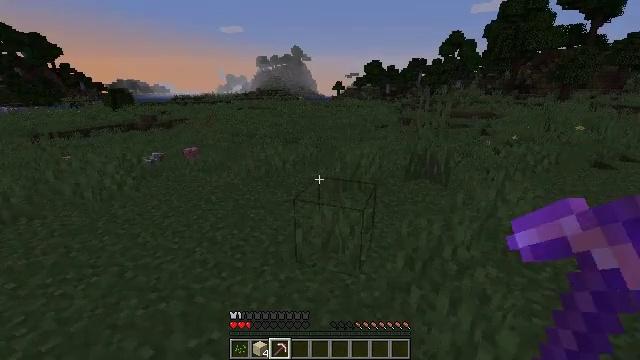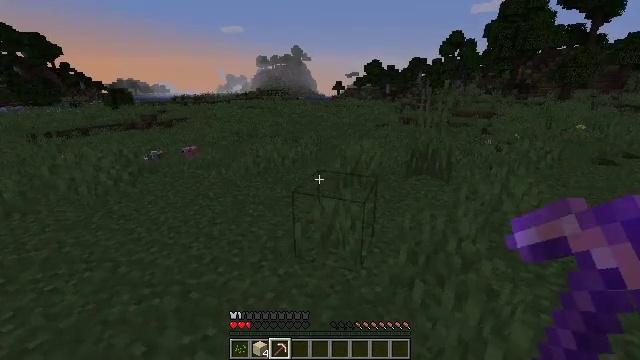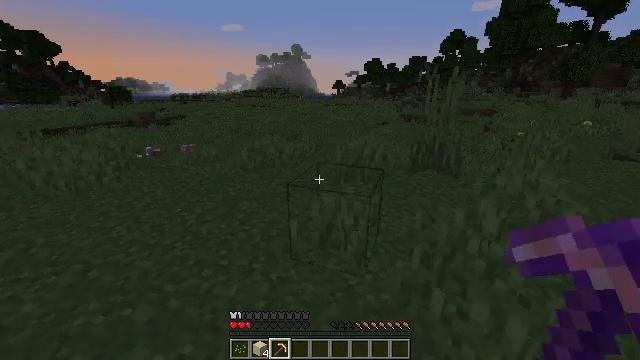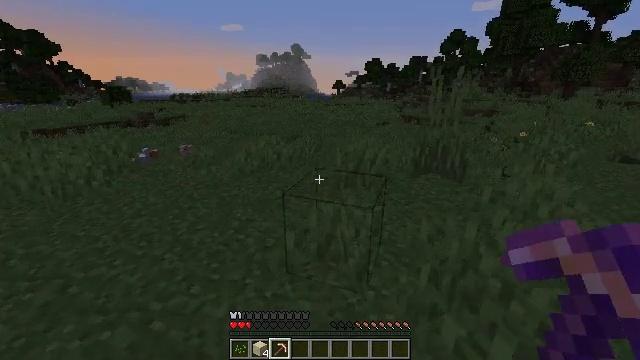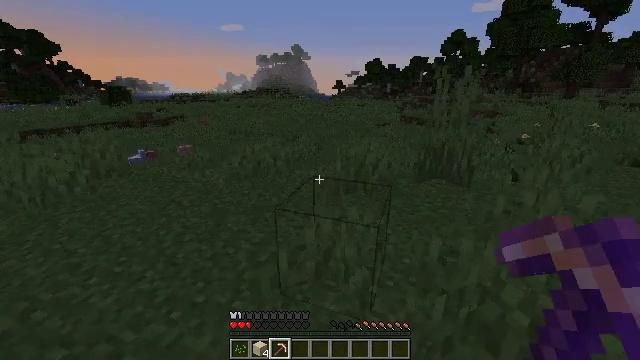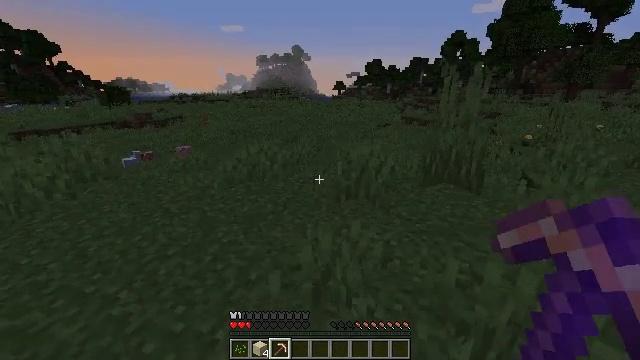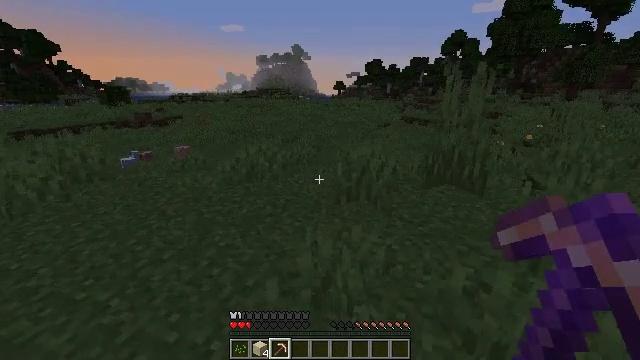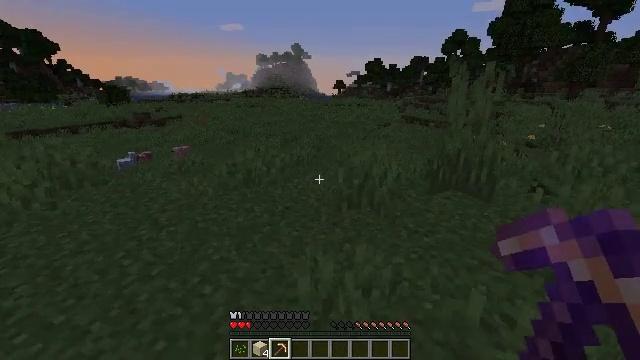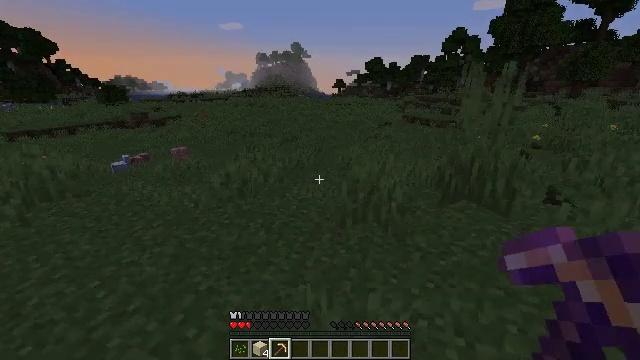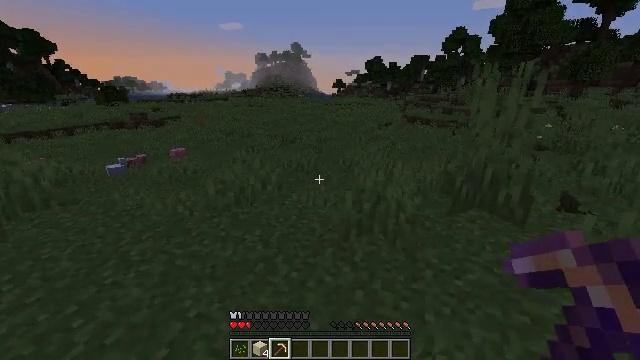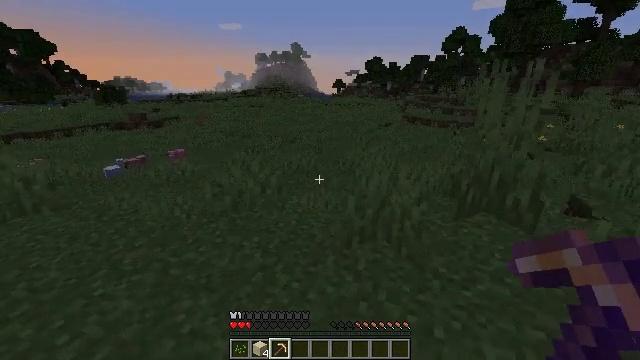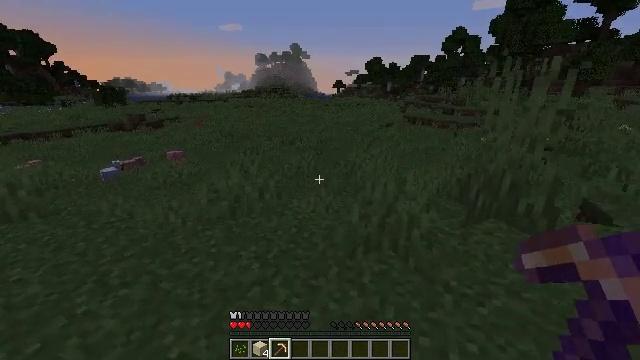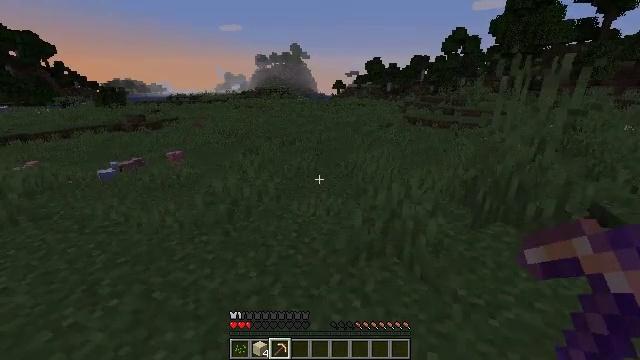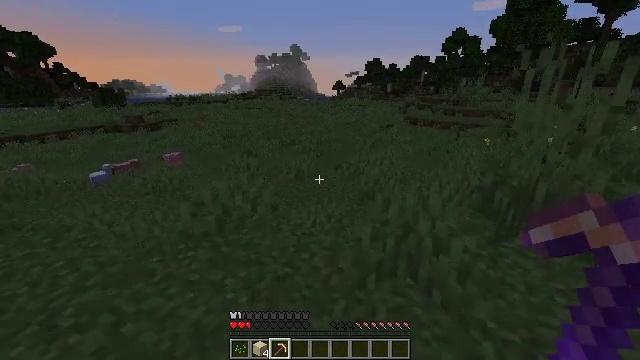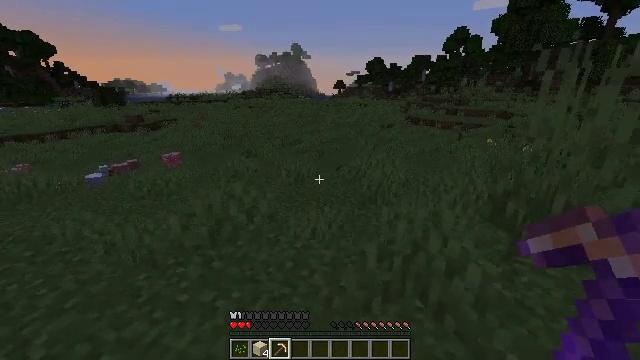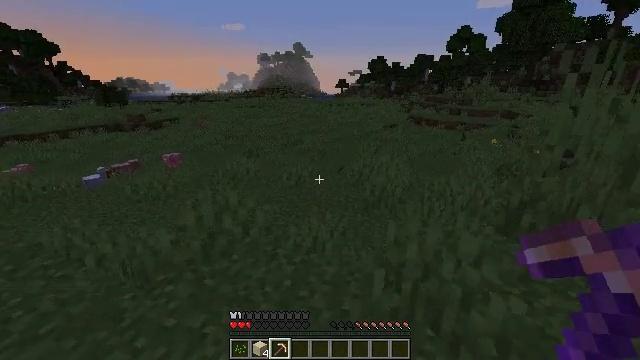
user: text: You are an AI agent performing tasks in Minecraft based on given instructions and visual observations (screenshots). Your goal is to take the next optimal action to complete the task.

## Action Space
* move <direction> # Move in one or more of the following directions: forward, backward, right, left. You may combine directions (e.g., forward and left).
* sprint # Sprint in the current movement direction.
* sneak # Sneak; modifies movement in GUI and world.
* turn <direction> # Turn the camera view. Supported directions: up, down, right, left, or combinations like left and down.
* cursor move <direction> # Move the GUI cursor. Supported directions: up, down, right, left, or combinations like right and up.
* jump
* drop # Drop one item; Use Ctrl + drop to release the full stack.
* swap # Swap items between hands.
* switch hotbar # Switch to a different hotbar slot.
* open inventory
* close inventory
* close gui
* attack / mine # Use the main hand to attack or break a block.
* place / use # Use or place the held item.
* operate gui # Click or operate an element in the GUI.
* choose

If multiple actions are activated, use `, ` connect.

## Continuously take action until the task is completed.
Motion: motion action
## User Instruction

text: Mine tall grass from the ground.
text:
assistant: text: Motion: move forward
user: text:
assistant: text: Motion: move forward
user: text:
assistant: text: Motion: move forward
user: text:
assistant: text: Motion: move forward
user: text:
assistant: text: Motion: move forward
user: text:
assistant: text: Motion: move forward
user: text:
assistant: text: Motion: move forward
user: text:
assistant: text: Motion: move forward
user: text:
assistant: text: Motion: move forward
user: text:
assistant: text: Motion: move forward
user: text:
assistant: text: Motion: move forward
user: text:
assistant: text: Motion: move forward
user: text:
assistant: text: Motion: move forward
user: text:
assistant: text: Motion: move forward
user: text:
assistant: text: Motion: move forward
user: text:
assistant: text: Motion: move forward
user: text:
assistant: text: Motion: move forward
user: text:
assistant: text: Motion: move forward
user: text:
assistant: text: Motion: move forward
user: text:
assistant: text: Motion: move forward
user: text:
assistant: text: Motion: move forward
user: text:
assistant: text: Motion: move forward
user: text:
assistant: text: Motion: move forward
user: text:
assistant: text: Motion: move forward
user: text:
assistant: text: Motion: move forward
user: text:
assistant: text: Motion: move forward
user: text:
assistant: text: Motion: move forward
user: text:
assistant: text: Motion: move forward
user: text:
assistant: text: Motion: move forward
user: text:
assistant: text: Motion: move forward